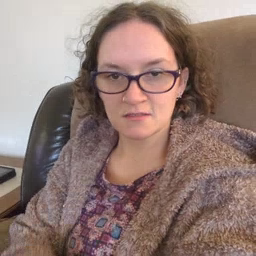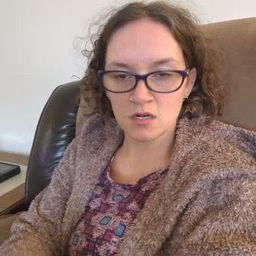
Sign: close